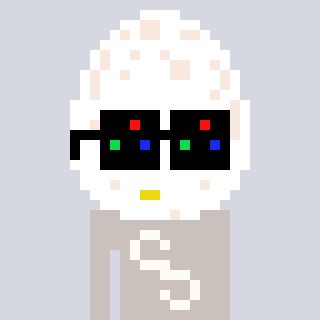
a pixel art character with square black sunglasses, a egg-shaped head and a foggrey-colored body on a cool background